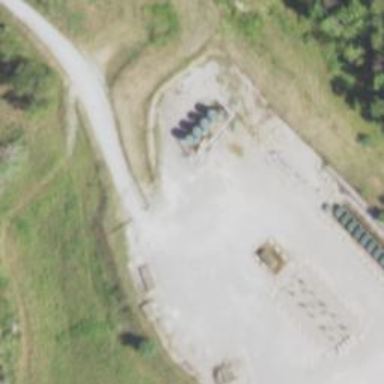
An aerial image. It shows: Storage tank with man-made structure.